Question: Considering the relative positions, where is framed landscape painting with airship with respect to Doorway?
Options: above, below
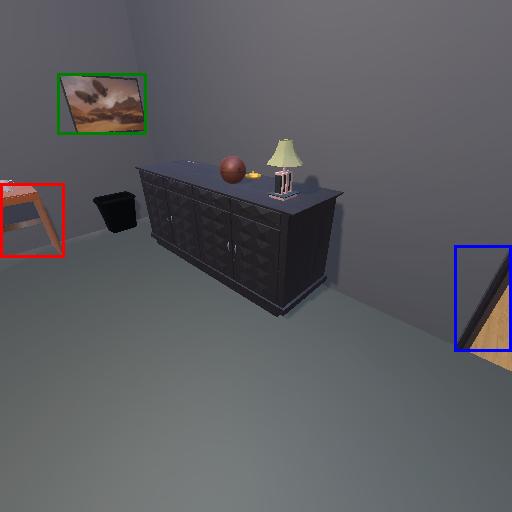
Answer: above